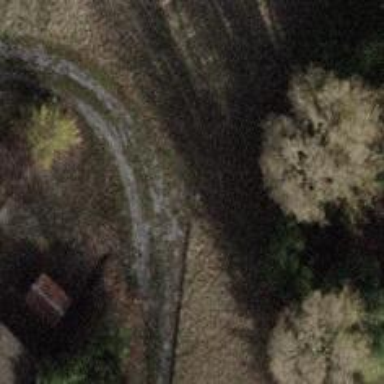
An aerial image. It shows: Unpaved driveway serving as service road.